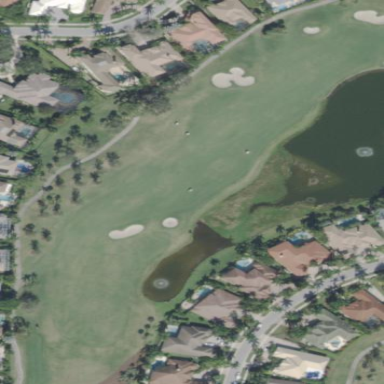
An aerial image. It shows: Grassy area designated as golf fairway.